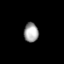
Tissue: prostate
Cell type: T cells
Senescence score: 0.7017
Nuclear area (px): 275
Mean DAPI intensity: 162.222